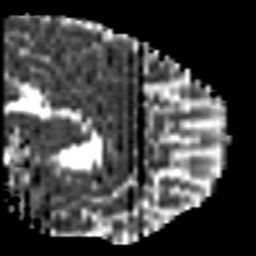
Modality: MD
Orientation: sagittal
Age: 23
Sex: female
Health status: healthy
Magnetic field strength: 3 T
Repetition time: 7 s
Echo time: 0.0926 s